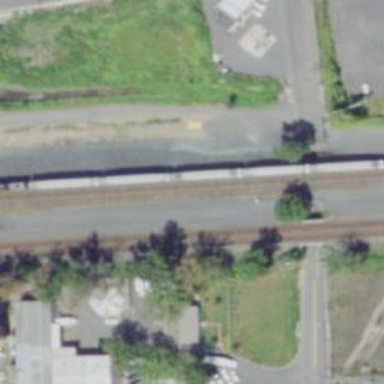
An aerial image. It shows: Abandoned railway.